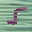
Label: 5